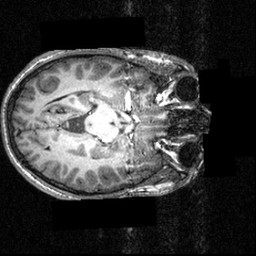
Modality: T1w
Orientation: axial
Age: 16
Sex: male
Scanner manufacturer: siemens
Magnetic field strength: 3.951 T
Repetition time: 1.5 s
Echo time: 0.00335 s